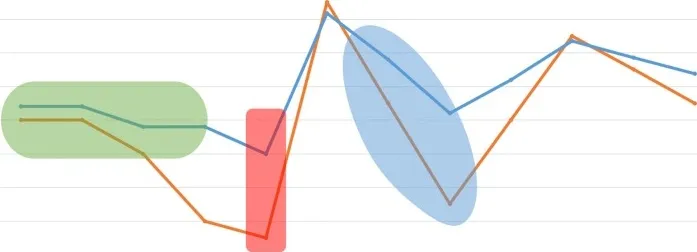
Serum C4 and C1-INH plasma level between 2009 and 2017.
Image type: chart (chart)